Pattern: ColorQuant
Description: Randomly reduce the number of distinct colors used in an image.
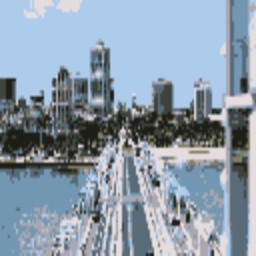
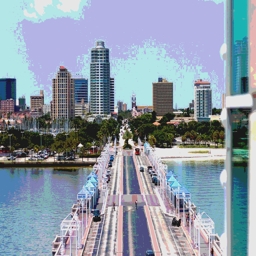
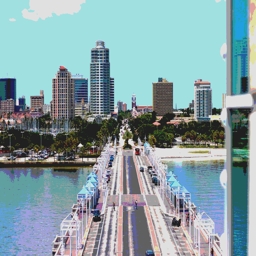
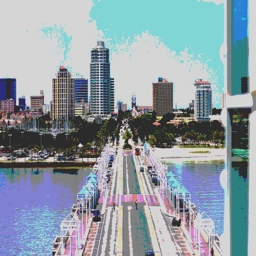